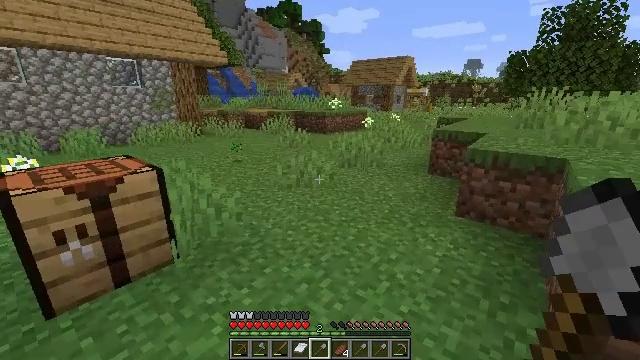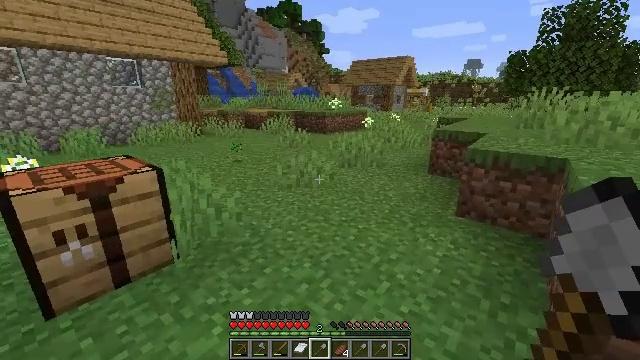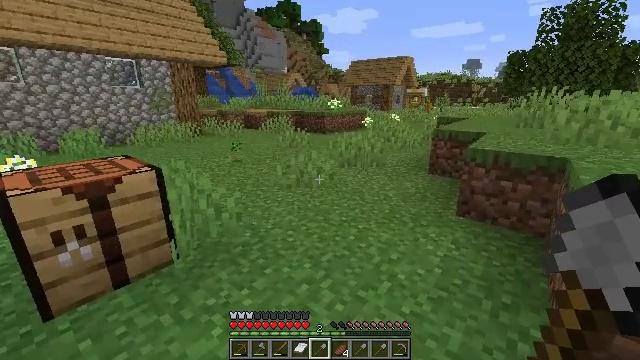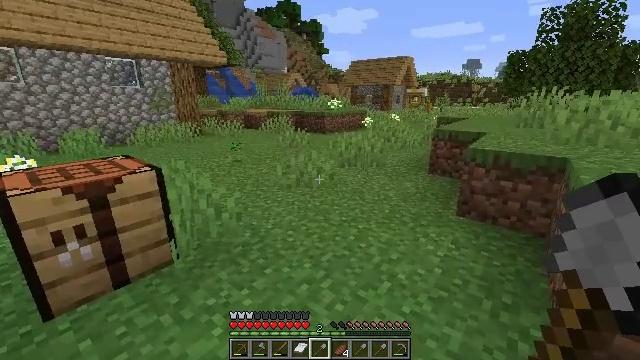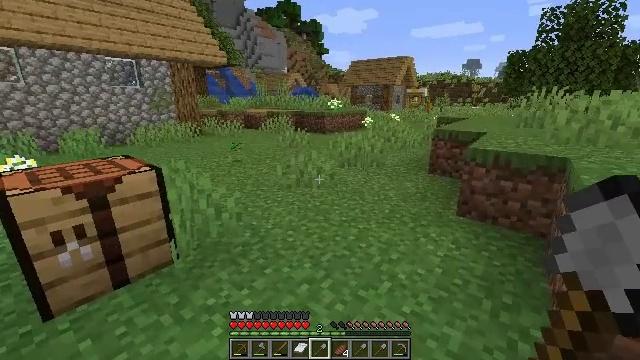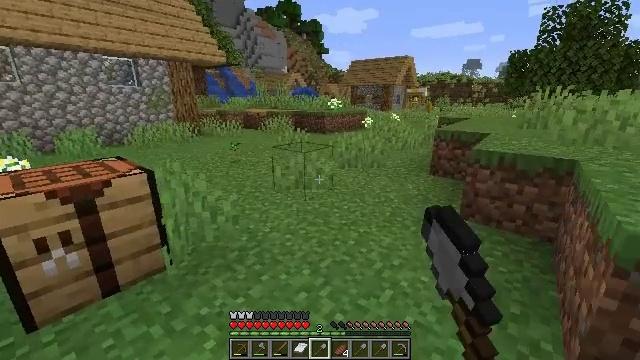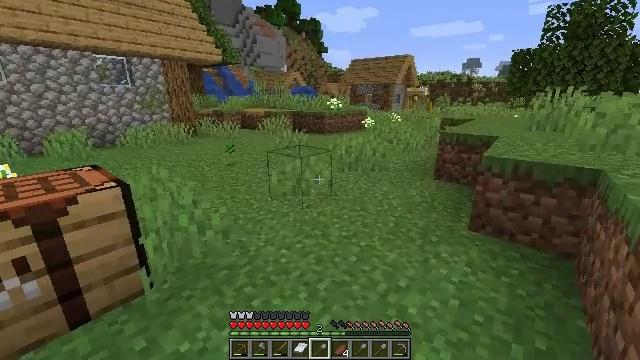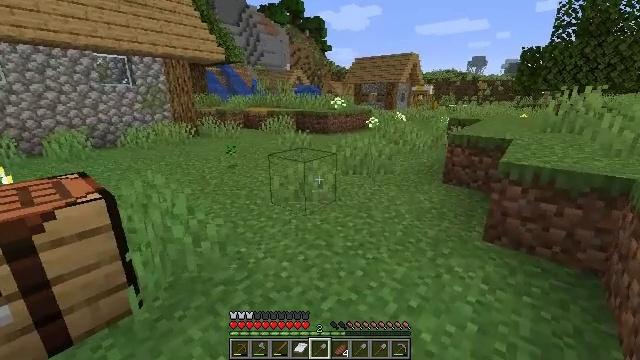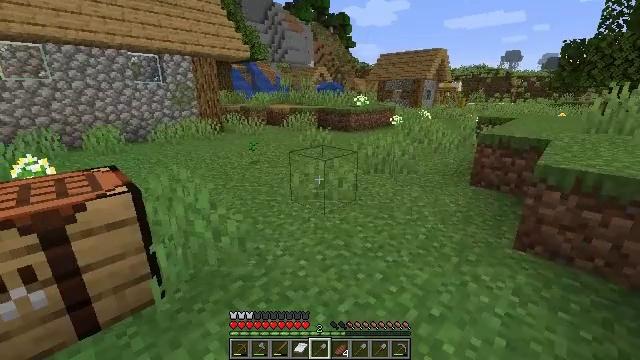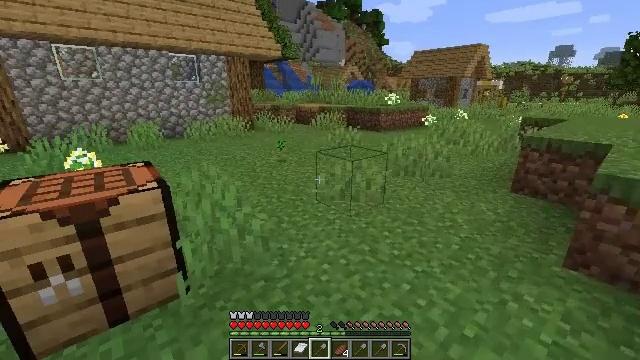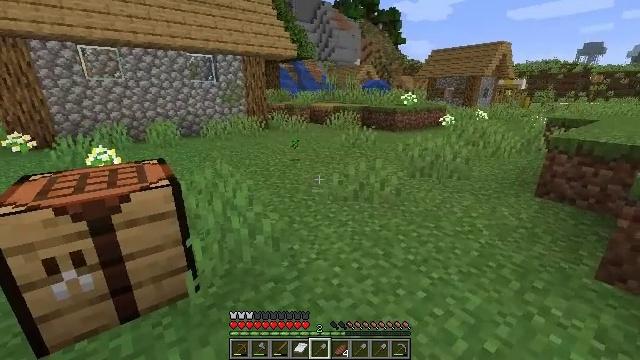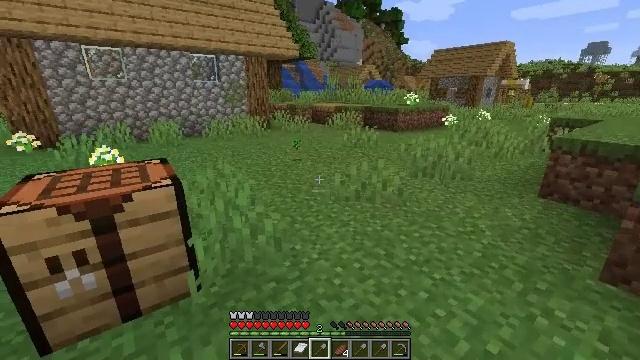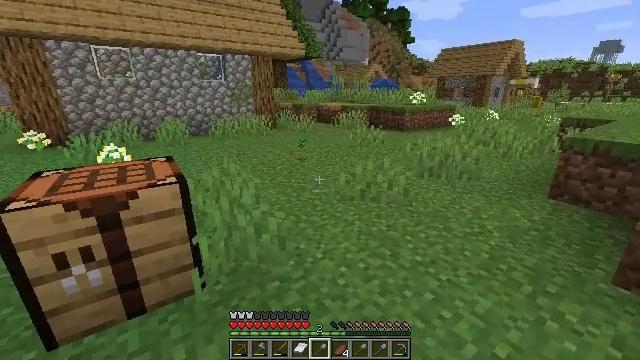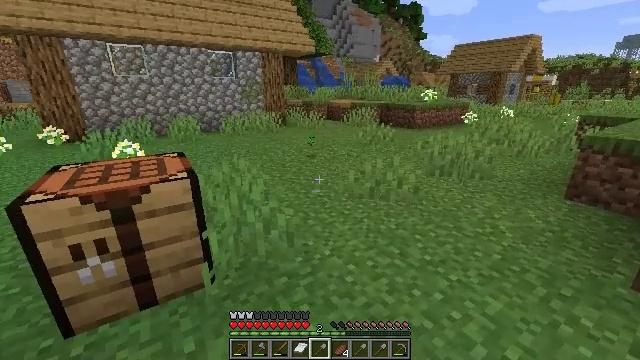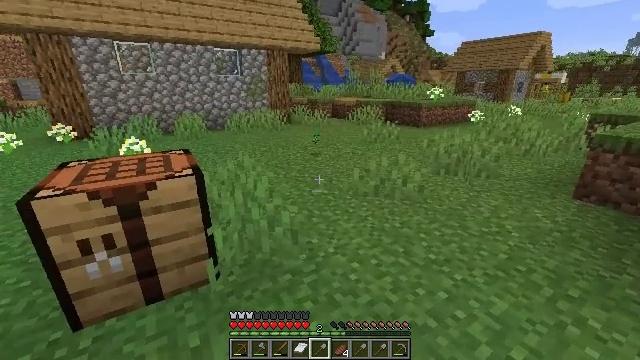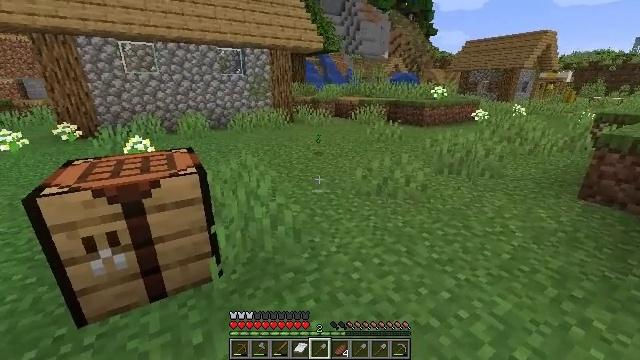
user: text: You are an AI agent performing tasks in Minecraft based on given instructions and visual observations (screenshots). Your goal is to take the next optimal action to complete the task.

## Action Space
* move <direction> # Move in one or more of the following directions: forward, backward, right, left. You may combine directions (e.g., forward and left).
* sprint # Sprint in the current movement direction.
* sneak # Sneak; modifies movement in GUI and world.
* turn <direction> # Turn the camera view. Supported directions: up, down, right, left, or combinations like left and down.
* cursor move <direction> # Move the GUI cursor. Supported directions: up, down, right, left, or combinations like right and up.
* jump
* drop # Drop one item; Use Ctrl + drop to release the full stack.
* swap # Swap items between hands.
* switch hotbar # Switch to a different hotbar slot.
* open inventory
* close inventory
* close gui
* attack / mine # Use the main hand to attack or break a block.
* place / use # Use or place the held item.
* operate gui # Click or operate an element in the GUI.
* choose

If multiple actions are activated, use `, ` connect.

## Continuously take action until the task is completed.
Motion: motion action
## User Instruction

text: Mine the grass in the plains.
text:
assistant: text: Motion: no_op
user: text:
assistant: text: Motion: no_op
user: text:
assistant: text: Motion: no_op
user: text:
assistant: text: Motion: move forward, attack / mine
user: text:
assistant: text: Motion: move forward, attack / mine
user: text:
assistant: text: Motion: move forward
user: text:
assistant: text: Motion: move forward
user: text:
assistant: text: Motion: turn left
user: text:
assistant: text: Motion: turn left
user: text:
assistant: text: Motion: turn left
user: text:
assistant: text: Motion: no_op
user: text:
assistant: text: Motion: turn left
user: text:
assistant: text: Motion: turn left
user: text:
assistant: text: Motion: turn left
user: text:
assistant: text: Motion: no_op
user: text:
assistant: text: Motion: no_op
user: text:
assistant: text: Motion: turn left and down
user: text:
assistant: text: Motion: turn left
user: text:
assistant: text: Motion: no_op
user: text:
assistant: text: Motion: no_op
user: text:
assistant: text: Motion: attack / mine
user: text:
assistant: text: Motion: attack / mine
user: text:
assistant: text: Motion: attack / mine
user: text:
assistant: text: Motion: no_op
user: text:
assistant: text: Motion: turn right
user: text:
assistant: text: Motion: turn right and up
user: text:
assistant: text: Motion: move forward, turn right
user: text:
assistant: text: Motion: move forward, turn right
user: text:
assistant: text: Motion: move forward, turn right
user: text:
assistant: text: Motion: move forward, turn right and down